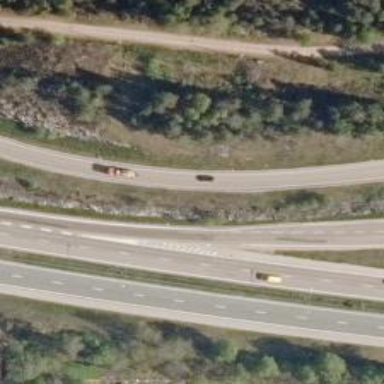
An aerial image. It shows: Asphalt motorway link.